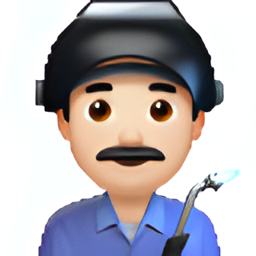
Name: male factory worker type 1 2
Emoji: 👨🏻‍🏭
Group: People & Body
Sub-group: person-role